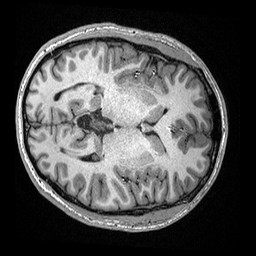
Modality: T1w
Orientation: axial
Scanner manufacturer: ge
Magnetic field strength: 3 T
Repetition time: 2.349 s
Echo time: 0.002968 s